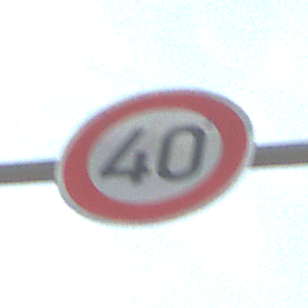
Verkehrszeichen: Geschwindigkeit40
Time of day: Midday
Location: Outdoor (Suburban)
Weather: PartlyCloudy
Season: Summer
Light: Natural